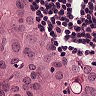
Metastatic tissue present: yes